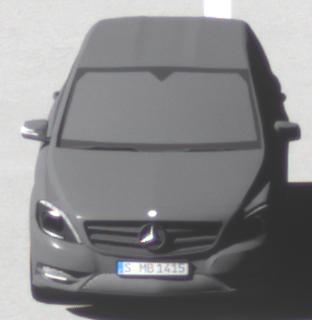
Make: Mercedes-Benz
Model: B 180 BlueEFFICIENCY
Detailed model: B-Class (246)
Model produced from: 2011/11
Model produced until: 2012/10
Doors: 5
Color: gray
Road condition: dry road
Daytime: morning or afternoon
Contrast: high contrast